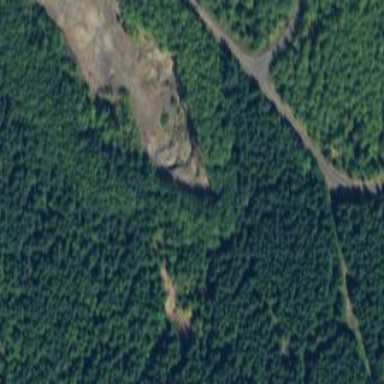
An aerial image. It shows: Quarry area.